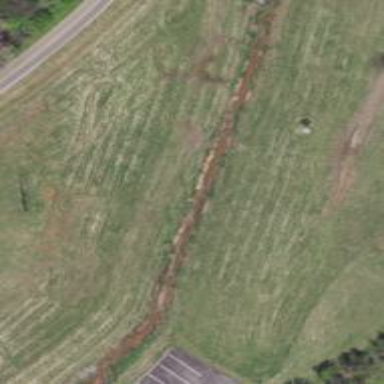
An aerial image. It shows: Culvert tunnel.